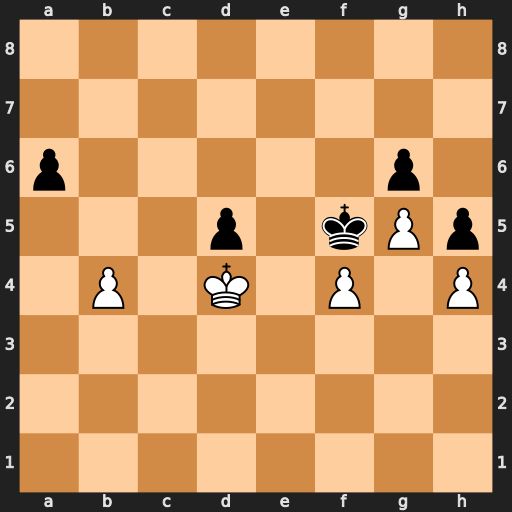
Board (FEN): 8/8/p5p1/3p1kPp/1P1K1P1P/8/8/8
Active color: w
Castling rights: -
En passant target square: -
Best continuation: Kxd5 Kxf4 Ke6